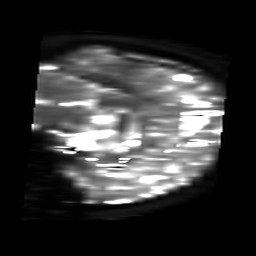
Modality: T2starmap
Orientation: sagittal
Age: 13
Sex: male
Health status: ill